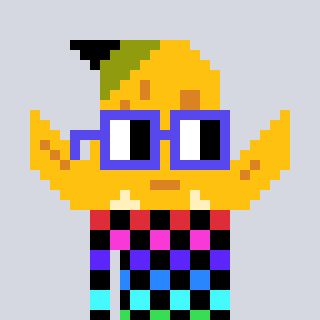
a pixel art character with square blue glasses, a banana-shaped head and a slimegreen-colored body on a cool background